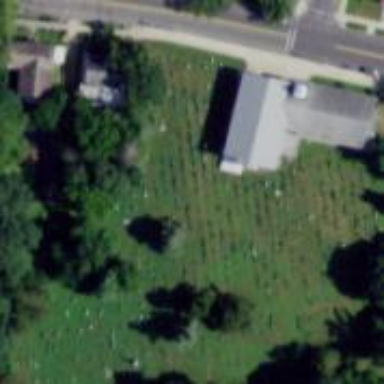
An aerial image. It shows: Graveyard.